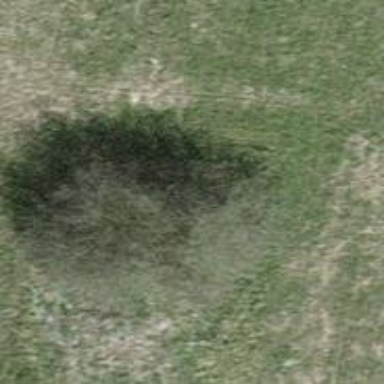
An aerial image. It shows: Shrub in its natural environment.